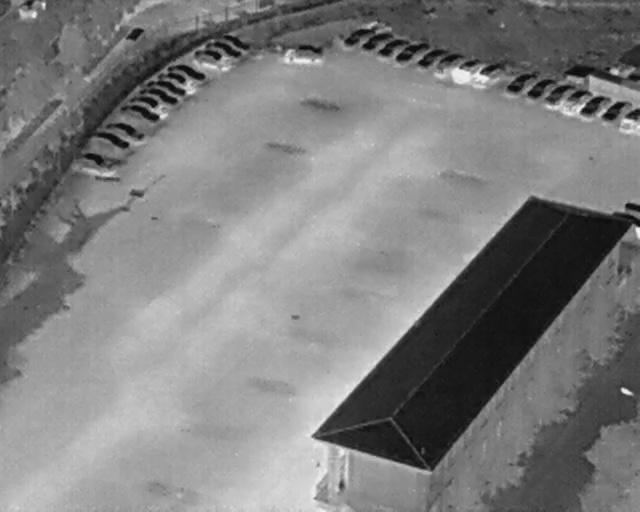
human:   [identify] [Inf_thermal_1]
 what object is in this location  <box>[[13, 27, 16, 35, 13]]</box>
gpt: <ref>1 medium car at the left</ref>